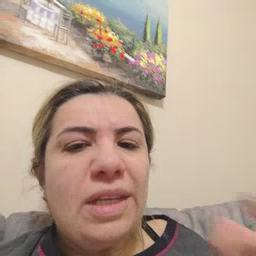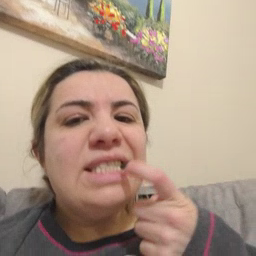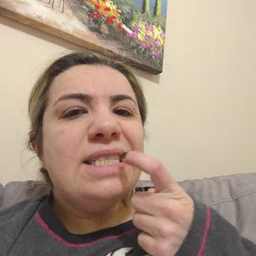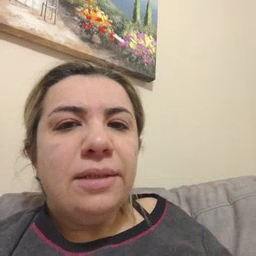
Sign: glasswindow